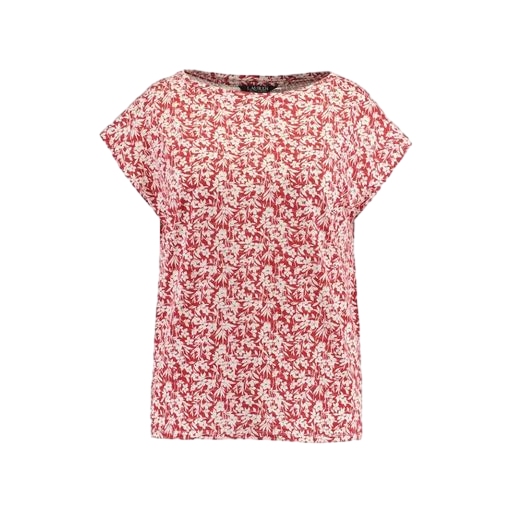
red printed t-shirt only macy, red plus size printed t-shirt only macy, multicolor floral-print t-shirt only macy, white background